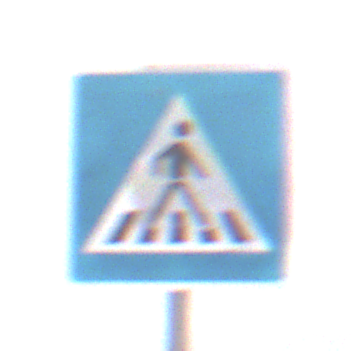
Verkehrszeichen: FussgaengerueberwegLinks
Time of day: Midday
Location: Outdoor (Nature)
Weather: Overcast
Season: NotSpecified
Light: Natural